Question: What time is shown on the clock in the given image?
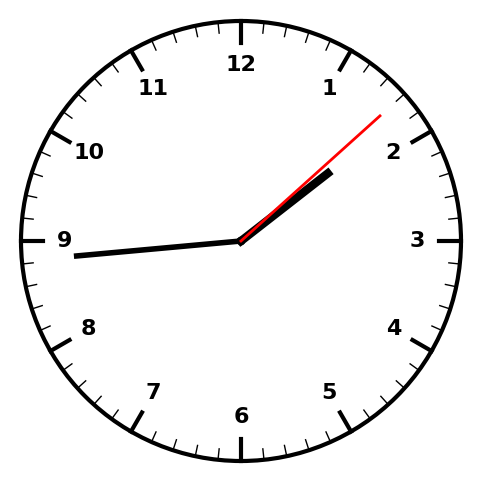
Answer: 01:44:08